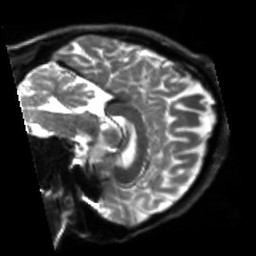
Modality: sbref
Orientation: sagittal
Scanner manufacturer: siemens
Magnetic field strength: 3 T
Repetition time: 4 s
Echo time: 0.0594 s